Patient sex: M
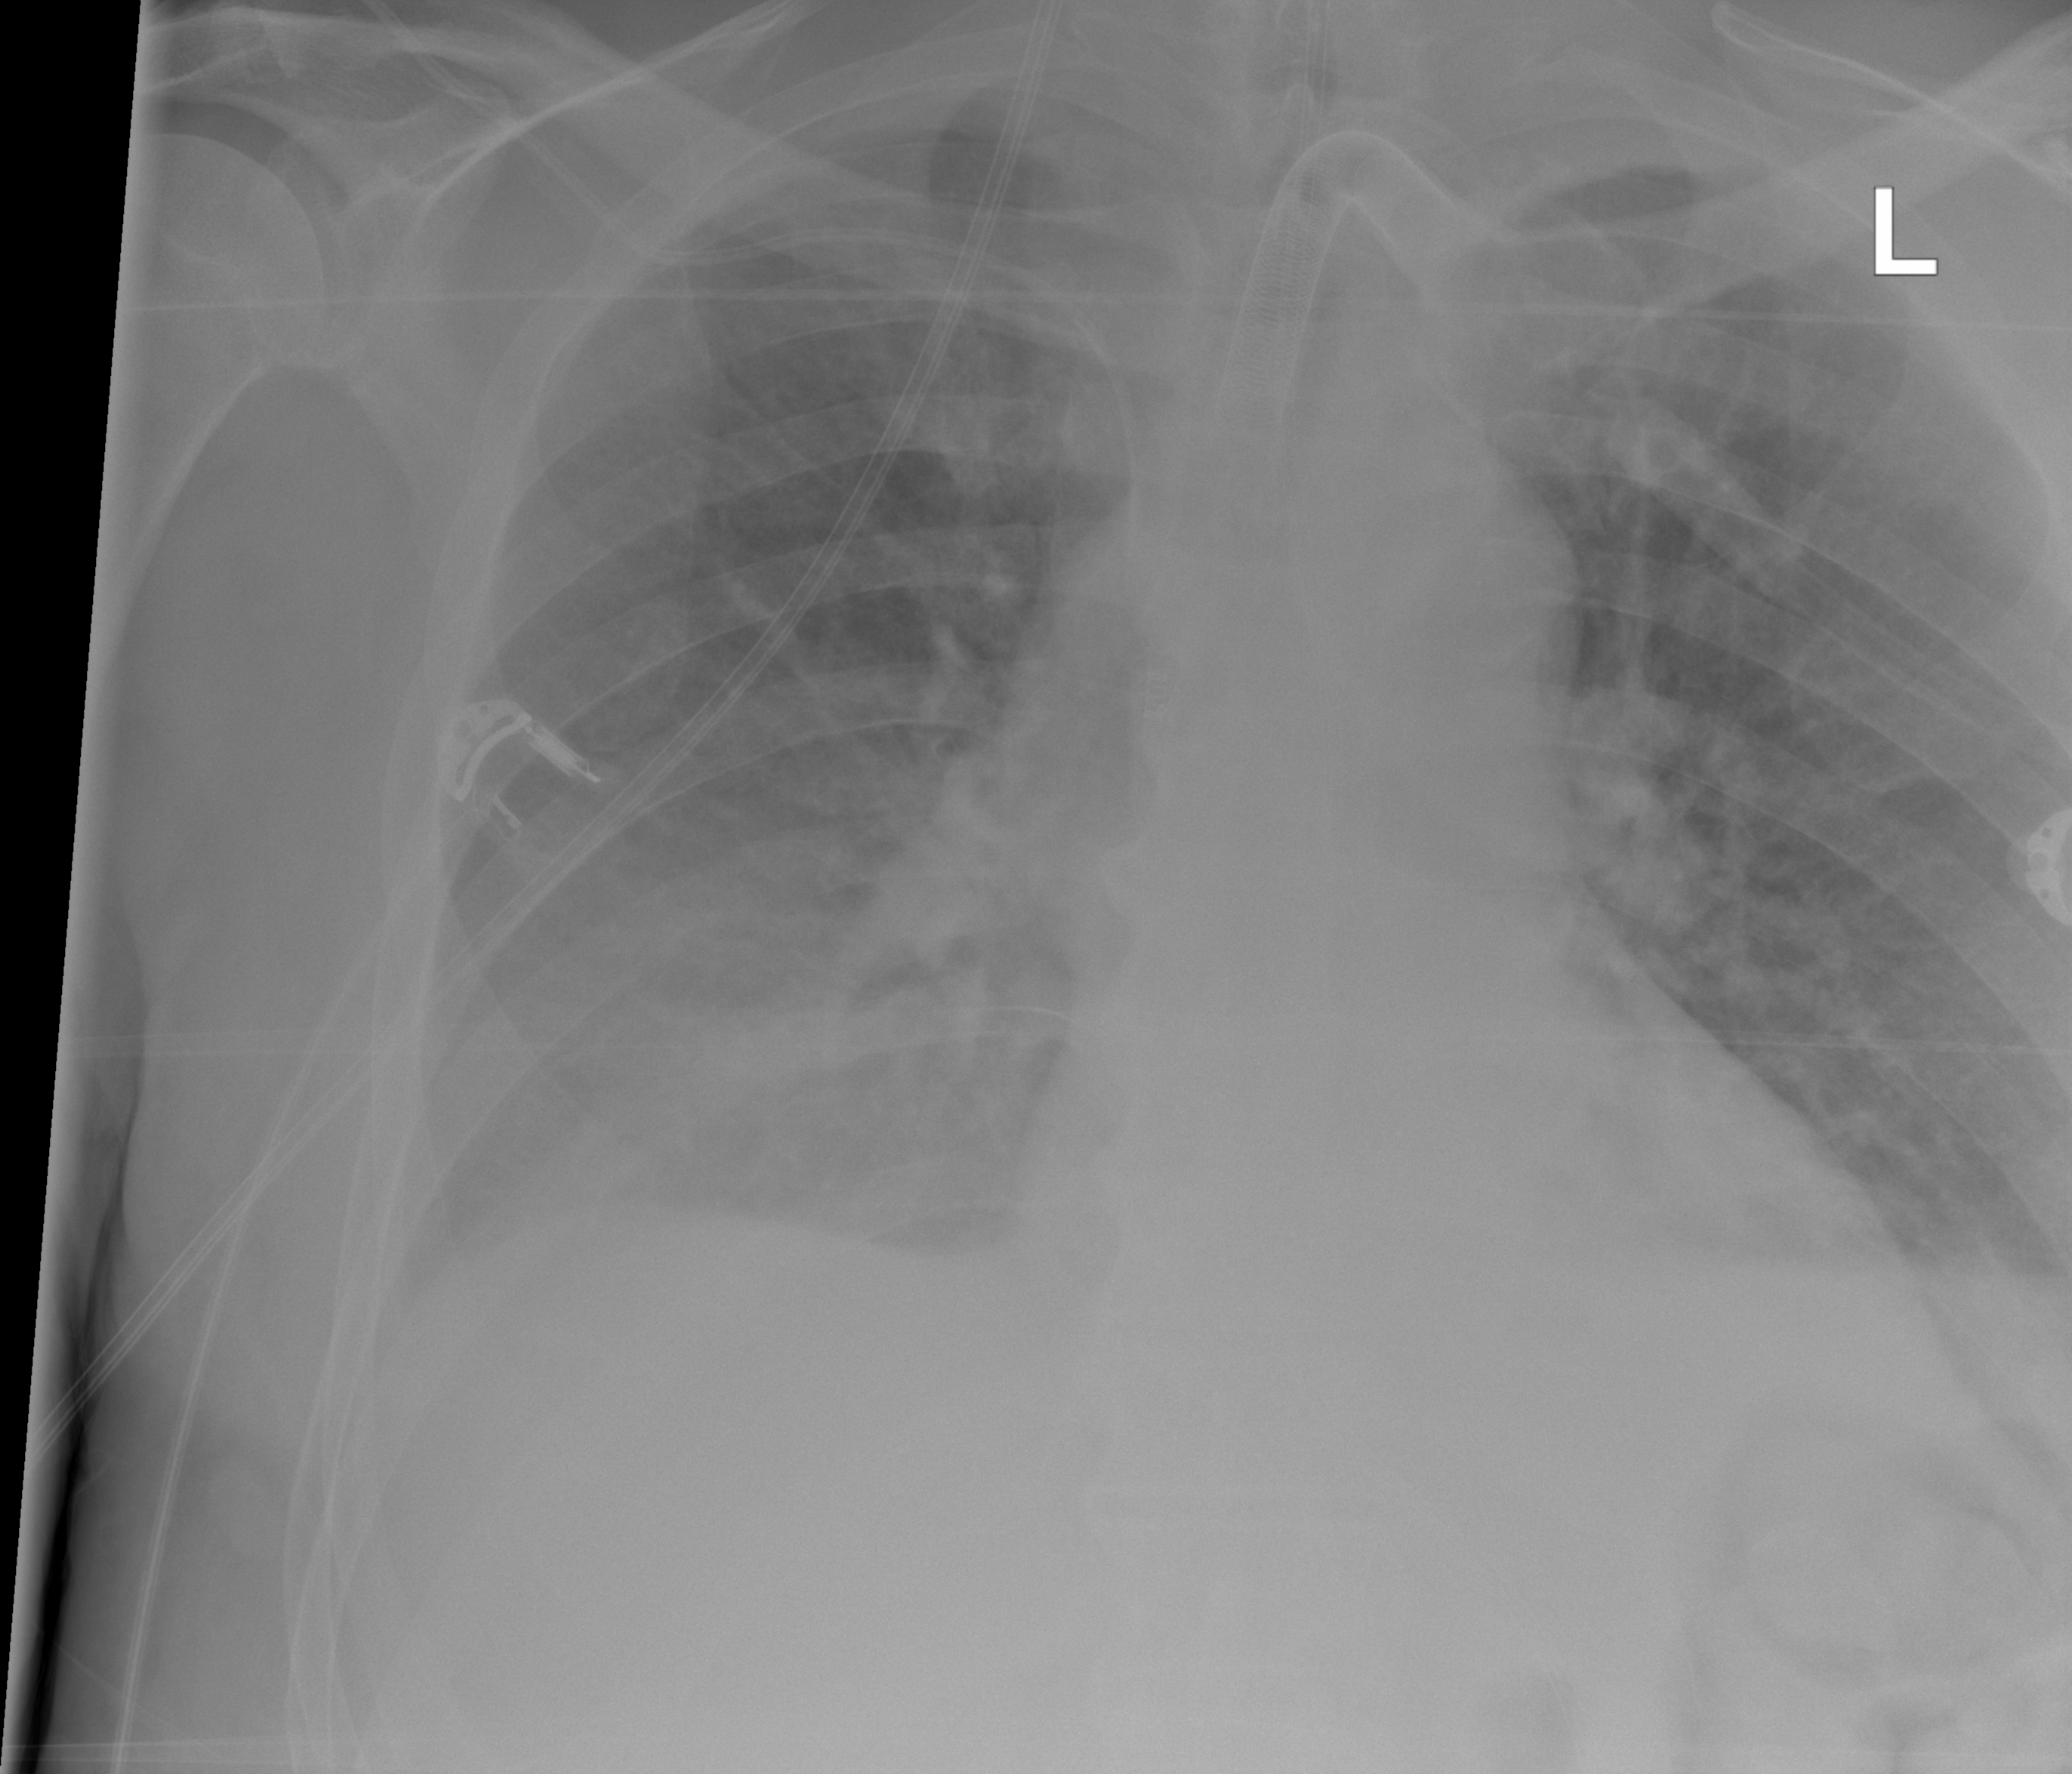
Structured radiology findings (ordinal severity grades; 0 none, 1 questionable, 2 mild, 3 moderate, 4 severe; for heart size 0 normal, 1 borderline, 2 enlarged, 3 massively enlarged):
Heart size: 1
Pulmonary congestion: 2
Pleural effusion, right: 2
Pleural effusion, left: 1
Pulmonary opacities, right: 2
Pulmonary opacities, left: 2
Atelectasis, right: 2
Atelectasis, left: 2